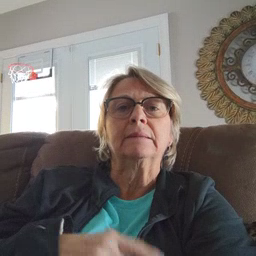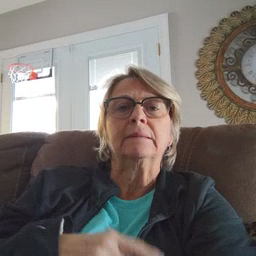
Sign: kiss